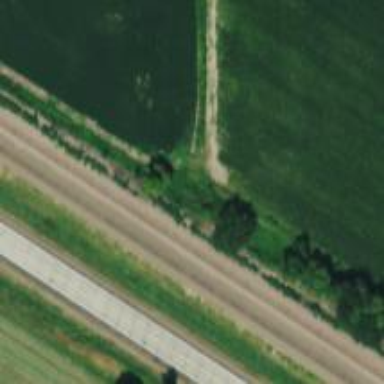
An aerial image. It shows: Railway track.